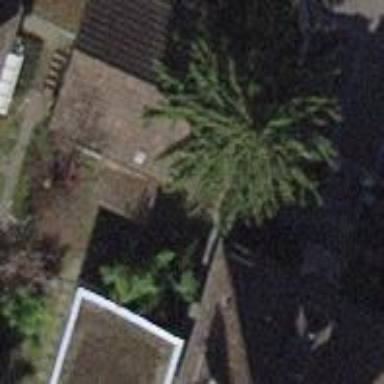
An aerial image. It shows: Group of garages.